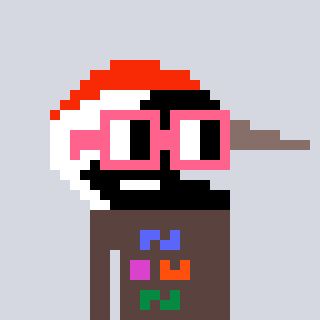
a pixel art character with square pink glasses, a crane-shaped head and a darkbrown-colored body on a cool background